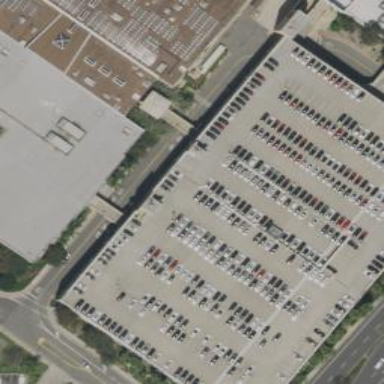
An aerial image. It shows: Multi-storey parking building.